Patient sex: M
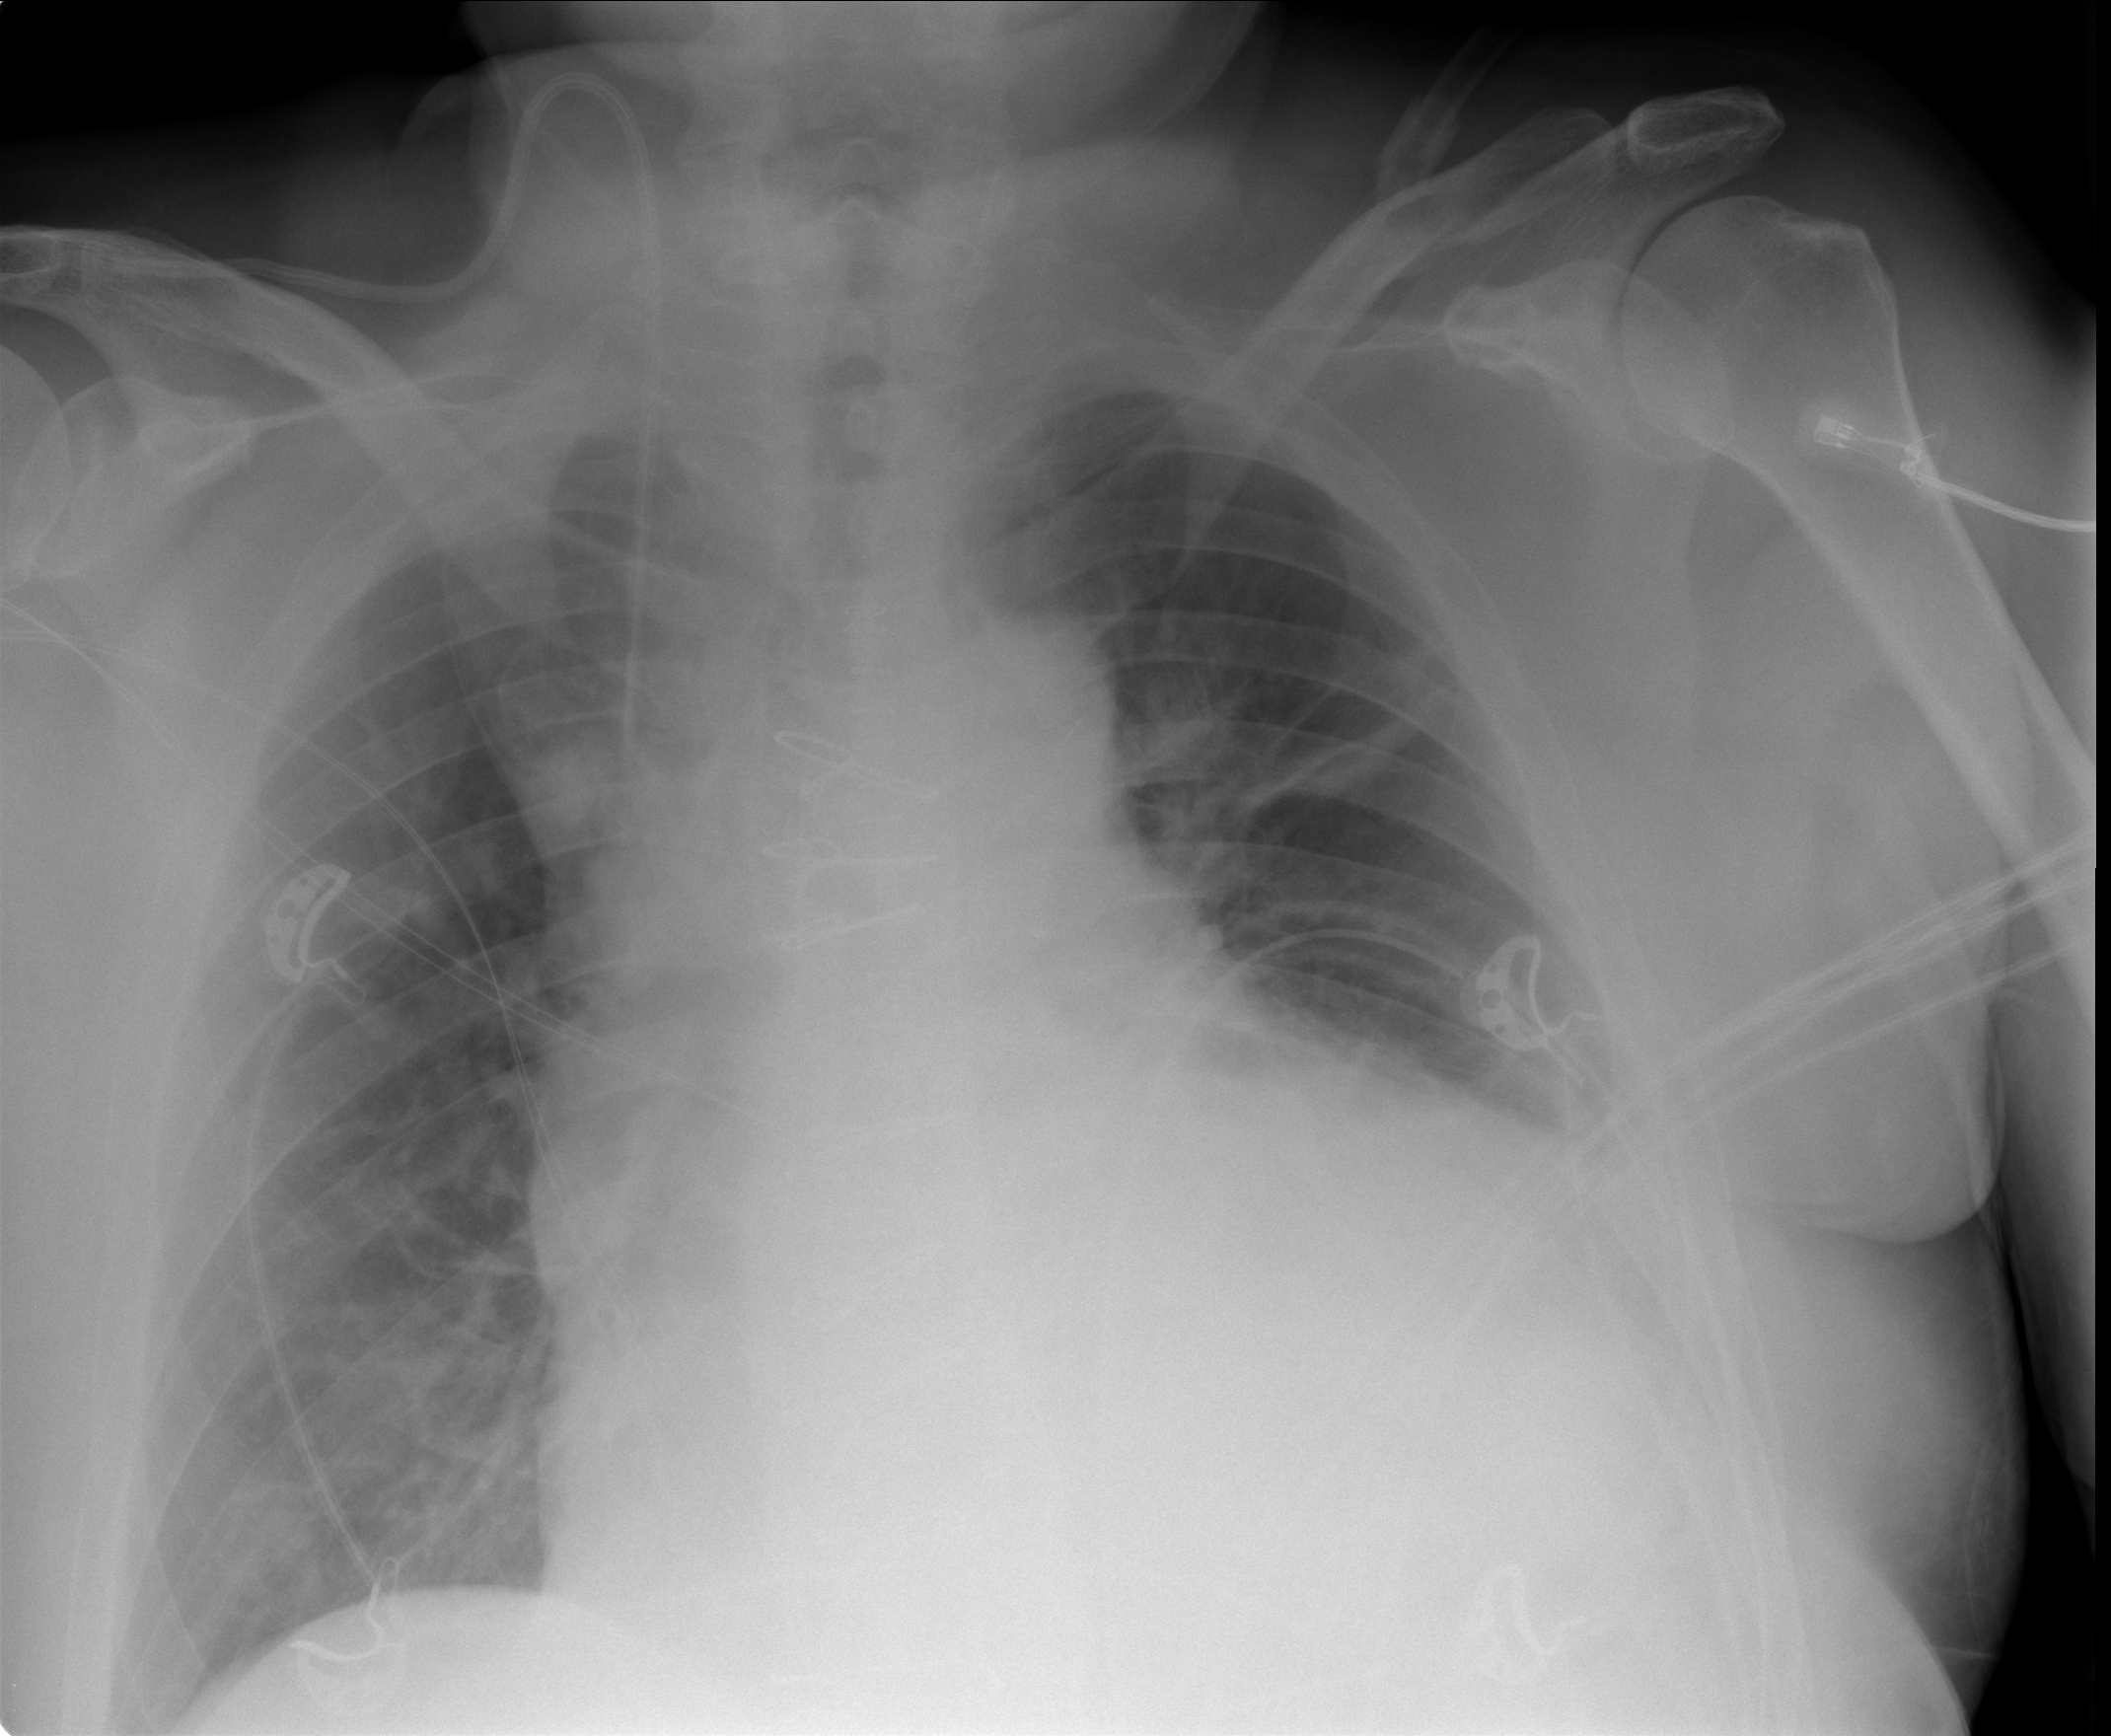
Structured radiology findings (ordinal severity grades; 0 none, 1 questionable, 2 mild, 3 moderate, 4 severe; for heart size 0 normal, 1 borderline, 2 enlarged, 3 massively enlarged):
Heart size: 2
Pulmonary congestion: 2
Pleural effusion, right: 0
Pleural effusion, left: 2
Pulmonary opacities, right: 0
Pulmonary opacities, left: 0
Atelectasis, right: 0
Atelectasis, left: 2